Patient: sex M, age 81
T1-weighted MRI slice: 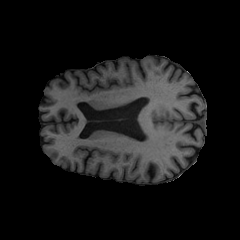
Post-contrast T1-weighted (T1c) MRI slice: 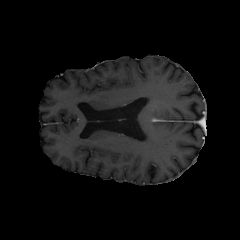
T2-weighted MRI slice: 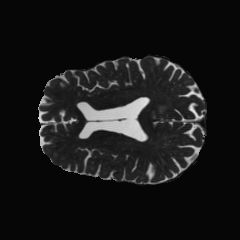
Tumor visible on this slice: yes
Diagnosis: Glioblastoma, IDH-wildtype
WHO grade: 4